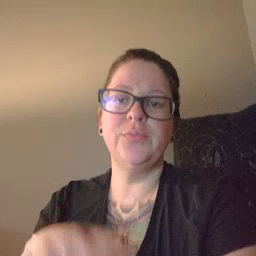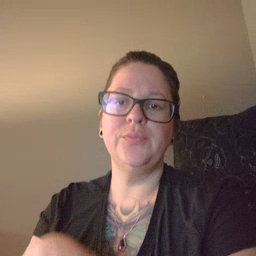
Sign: hear